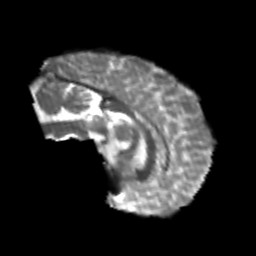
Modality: T2w
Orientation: sagittal
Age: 22
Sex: female
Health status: healthy
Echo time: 0.074 s